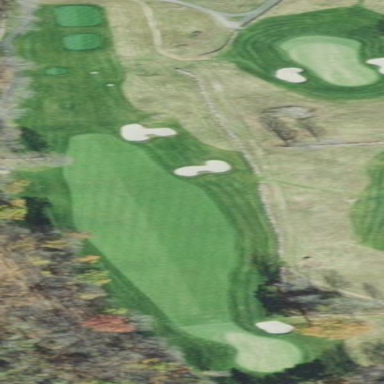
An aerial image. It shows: Rough area in golf course.